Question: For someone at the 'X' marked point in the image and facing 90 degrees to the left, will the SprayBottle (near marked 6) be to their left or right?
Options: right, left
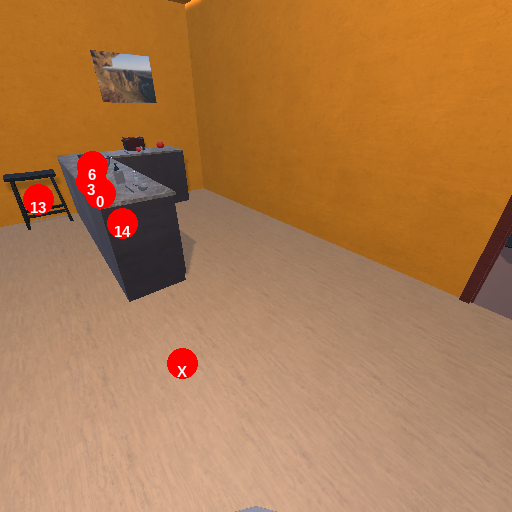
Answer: right